Interaction volume radius: 10 \u00c5
Interaction volume height: 35 \u00c5
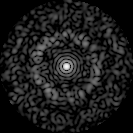
Disorder parameter: 0.8261